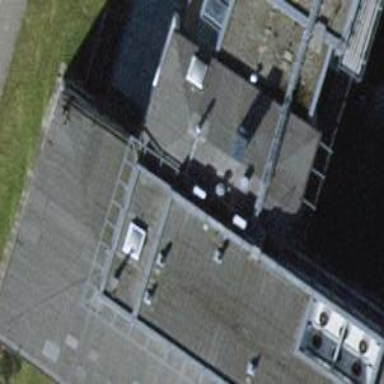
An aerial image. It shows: Service building with flat metal roof.